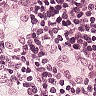
Metastatic tissue present: yes